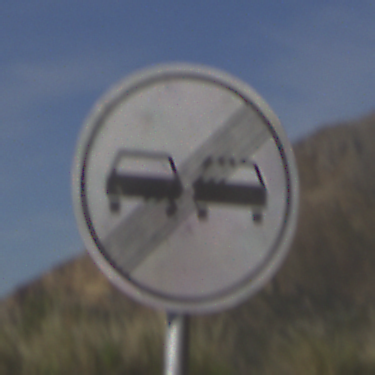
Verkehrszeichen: EndeUeberholverbot
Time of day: MorningAfternoon
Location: Outdoor (RoadRail)
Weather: PartlyCloudy
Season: NotSpecified
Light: Natural